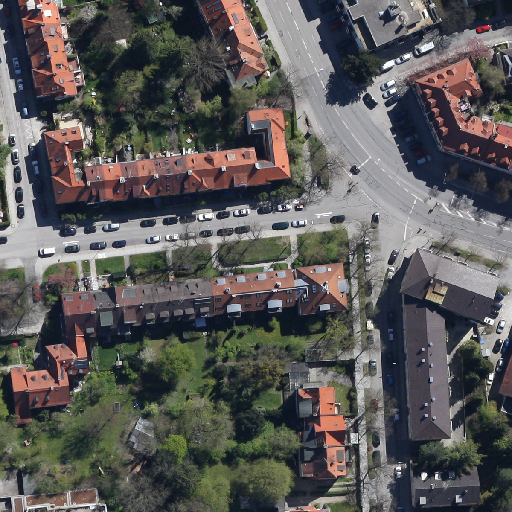
Referring expression: vehicle